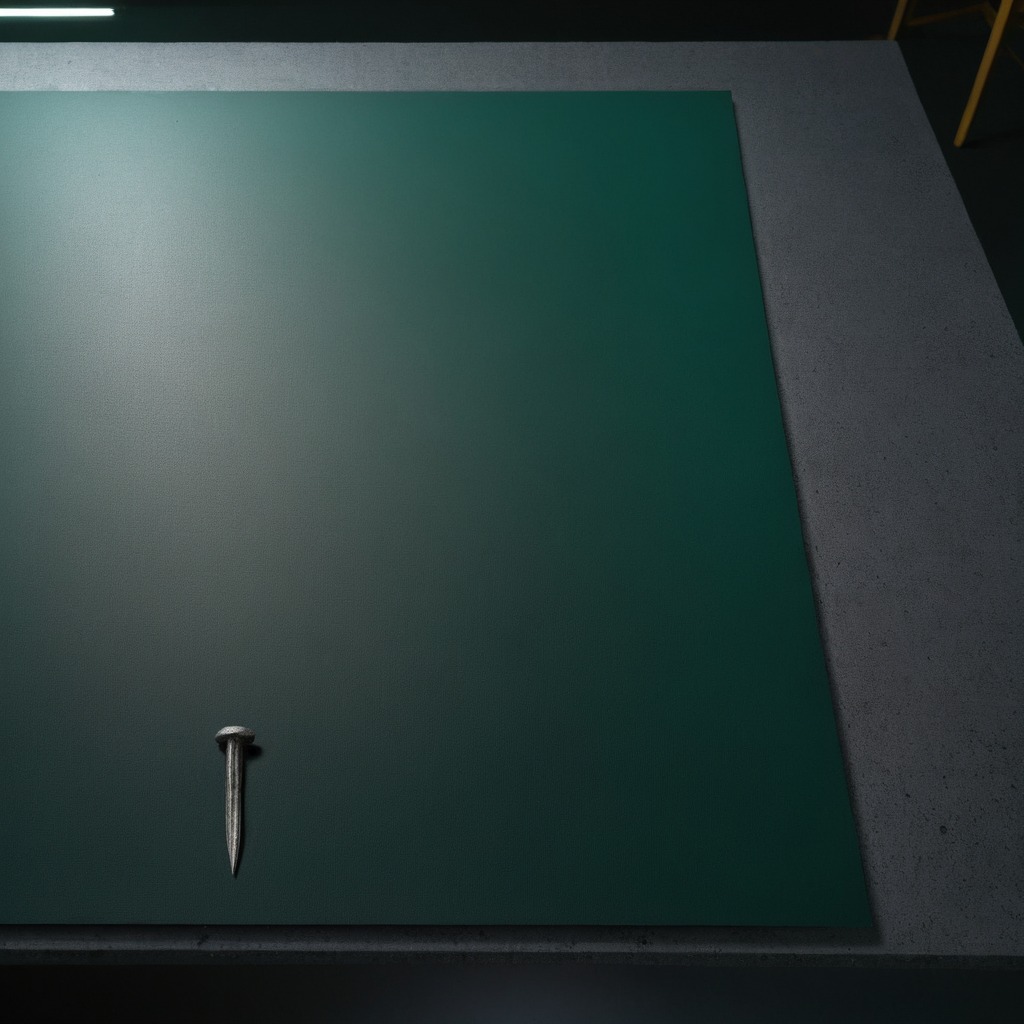
An iron nail is lying on a clean granite tabletop covered with a green rubber mat inside a workshop at night dim ambient light soft shadows worn but beneath the mat.